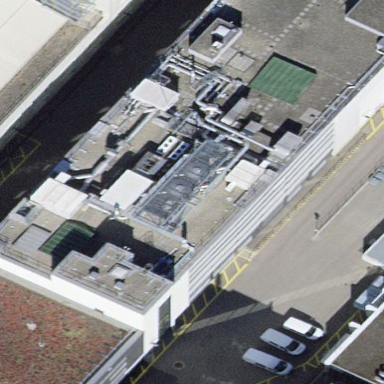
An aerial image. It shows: Commercial building.